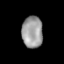
Tissue: prostate
Cell type: T cells
Senescence score: 0.3467
Nuclear area (px): 646
Mean DAPI intensity: 156.099